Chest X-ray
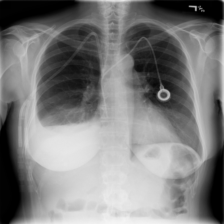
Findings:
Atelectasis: negative
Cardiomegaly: negative
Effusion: positive
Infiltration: negative
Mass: negative
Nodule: negative
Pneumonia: negative
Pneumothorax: negative
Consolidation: negative
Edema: negative
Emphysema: negative
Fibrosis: negative
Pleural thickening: negative
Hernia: negative